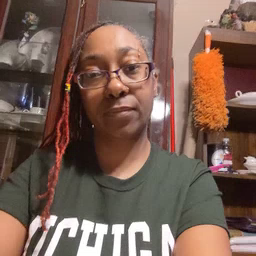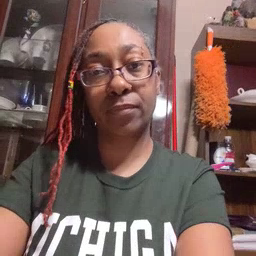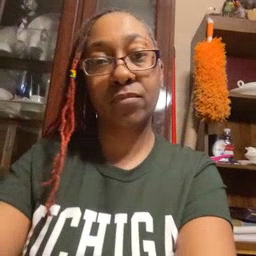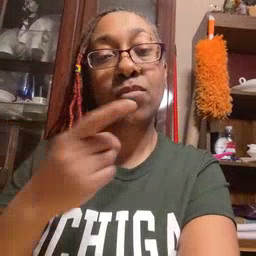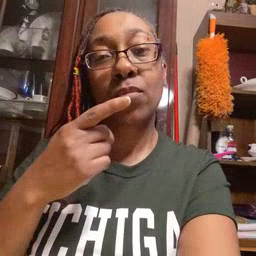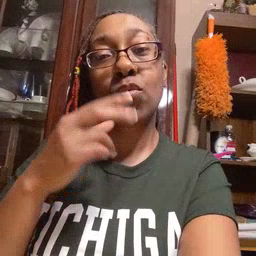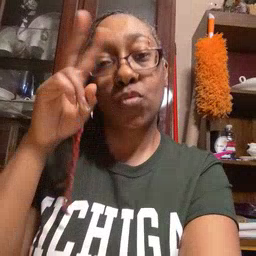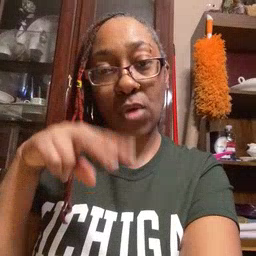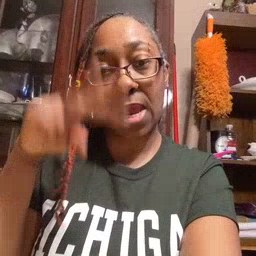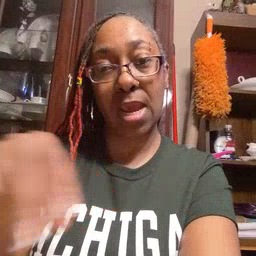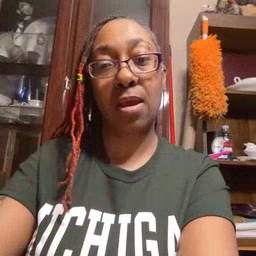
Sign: read